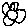
Label: flower